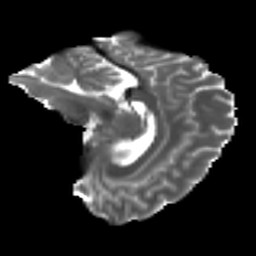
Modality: T2w
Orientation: sagittal
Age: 23
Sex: female
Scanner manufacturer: ge
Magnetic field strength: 3 T
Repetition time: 7.8 s
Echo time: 0.0609 s